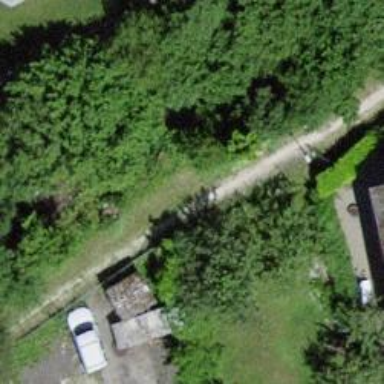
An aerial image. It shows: Unpaved footway.